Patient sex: M
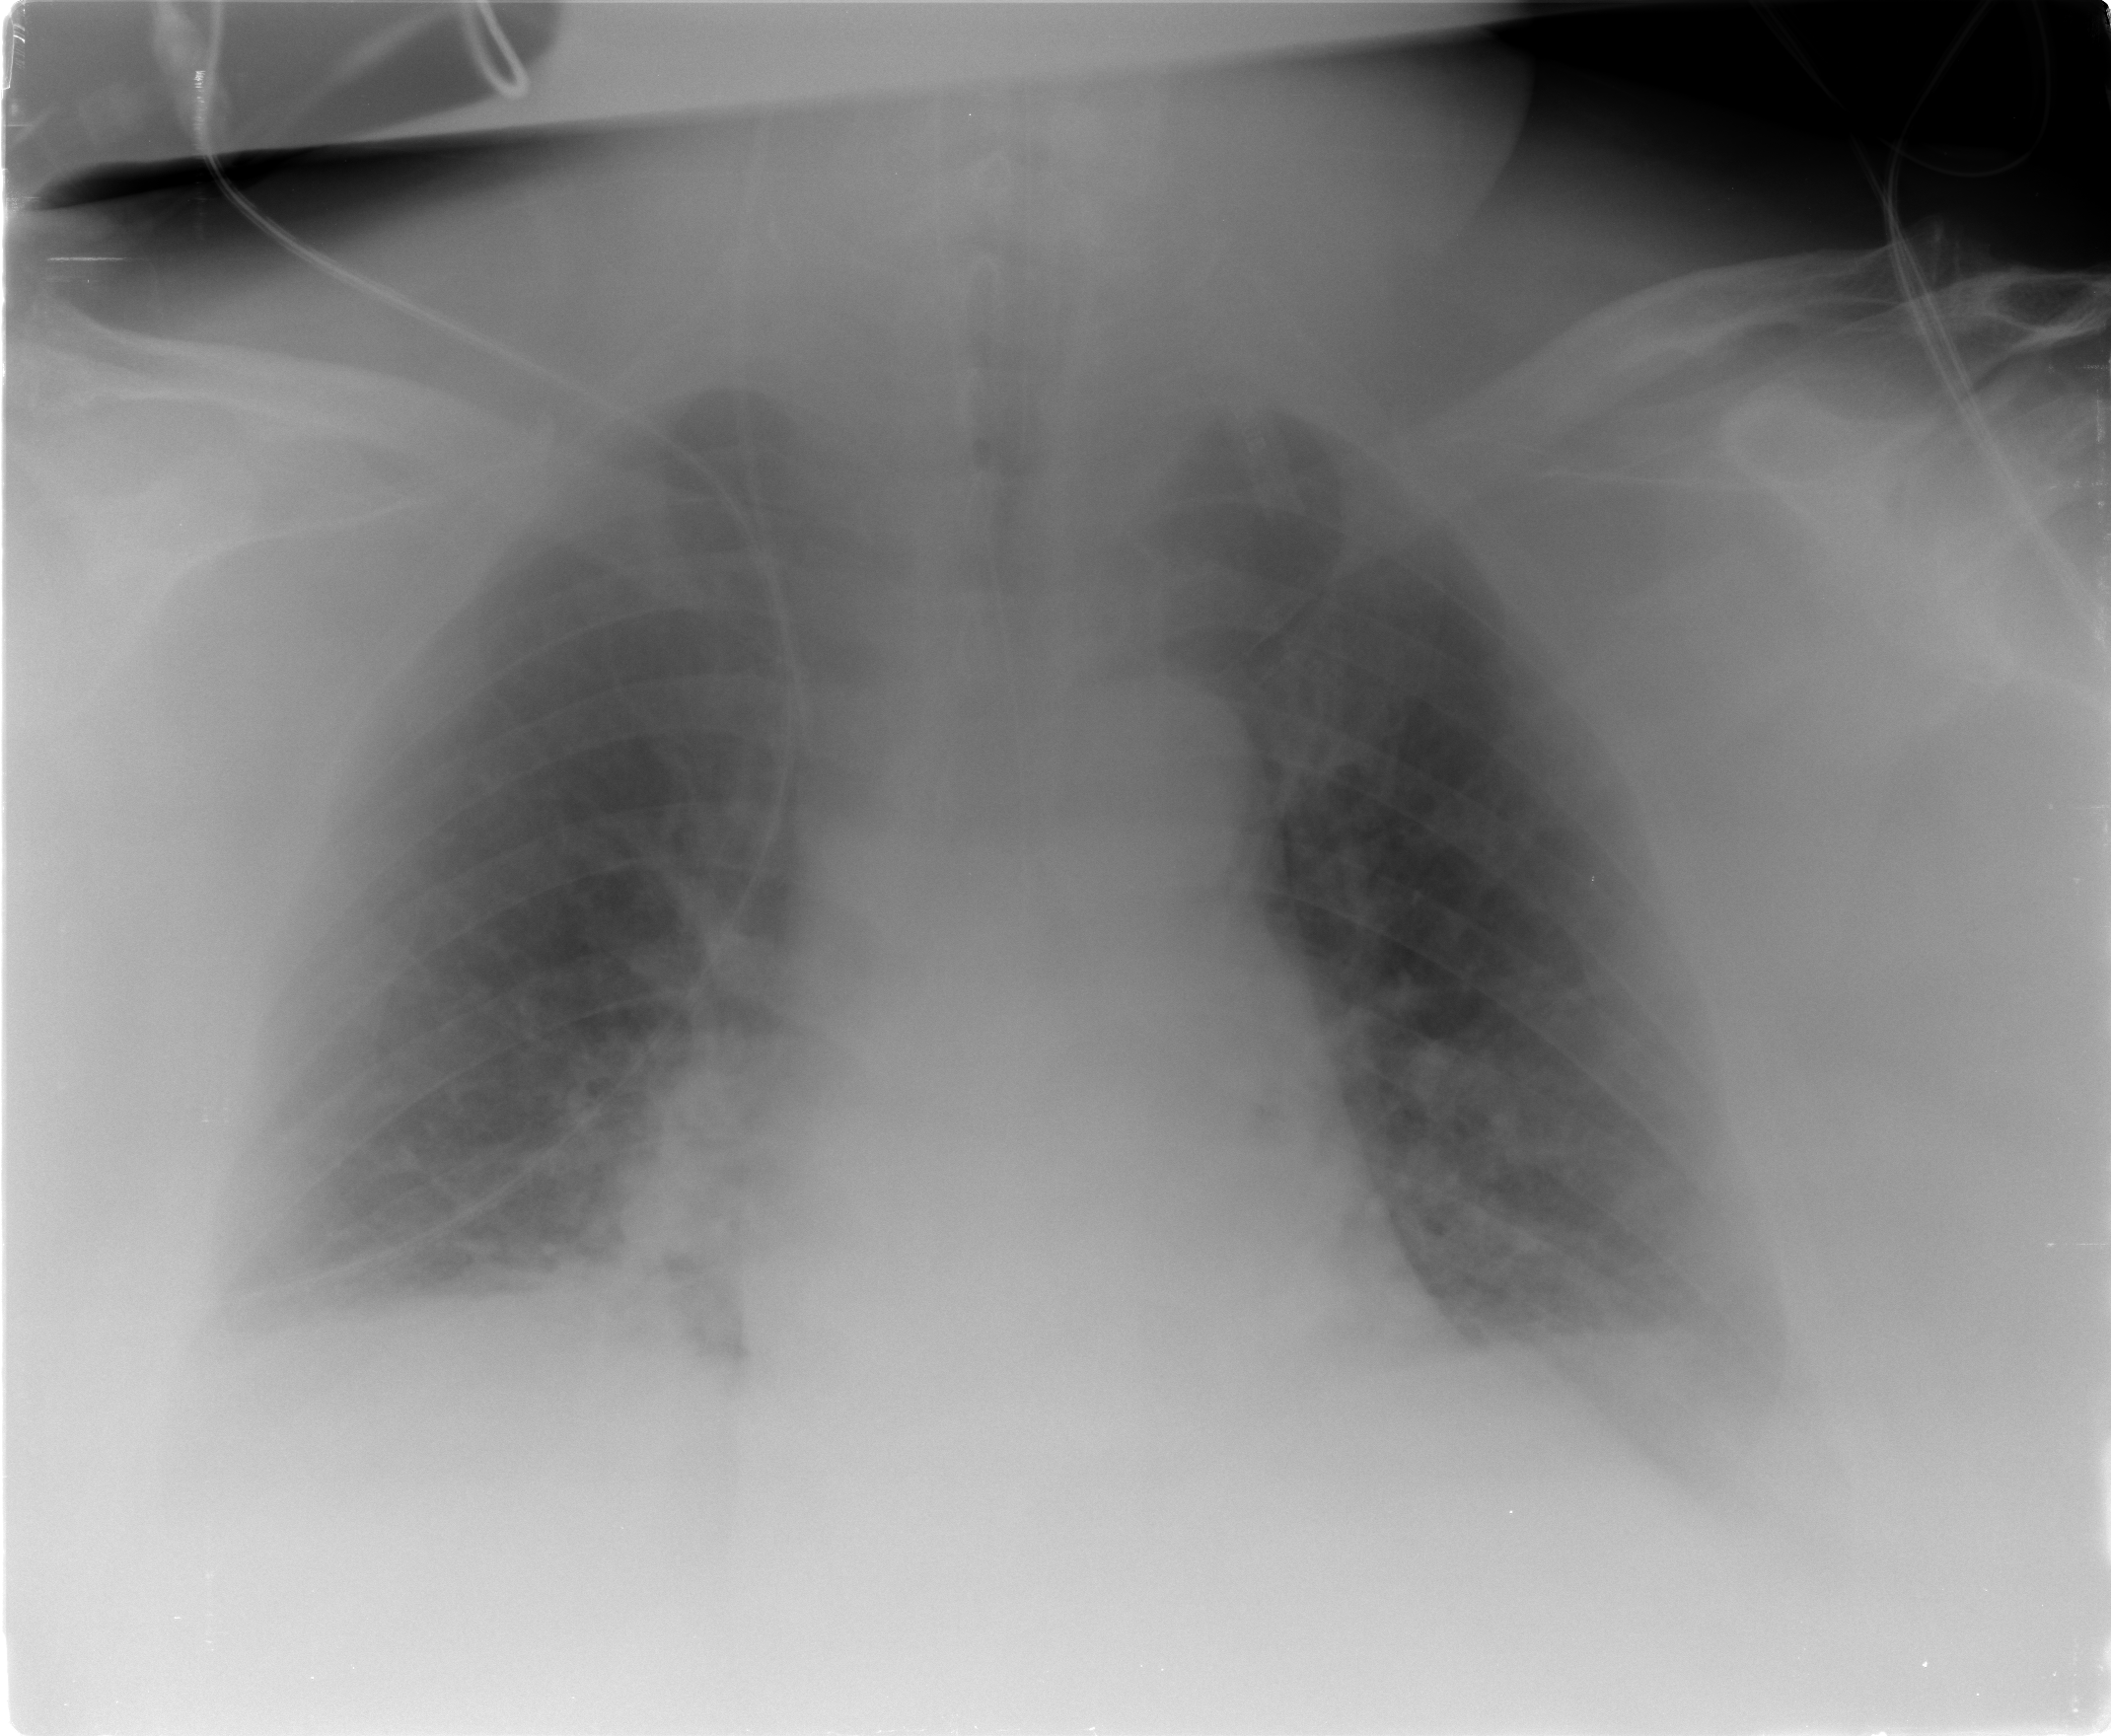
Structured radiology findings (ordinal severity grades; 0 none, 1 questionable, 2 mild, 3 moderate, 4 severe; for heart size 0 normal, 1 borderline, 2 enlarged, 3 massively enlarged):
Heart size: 0
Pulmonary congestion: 2
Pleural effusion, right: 1
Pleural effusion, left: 1
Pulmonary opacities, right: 0
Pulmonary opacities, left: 0
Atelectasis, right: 2
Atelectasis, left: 2